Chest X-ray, PA view. Patient: 38 years old, sex F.
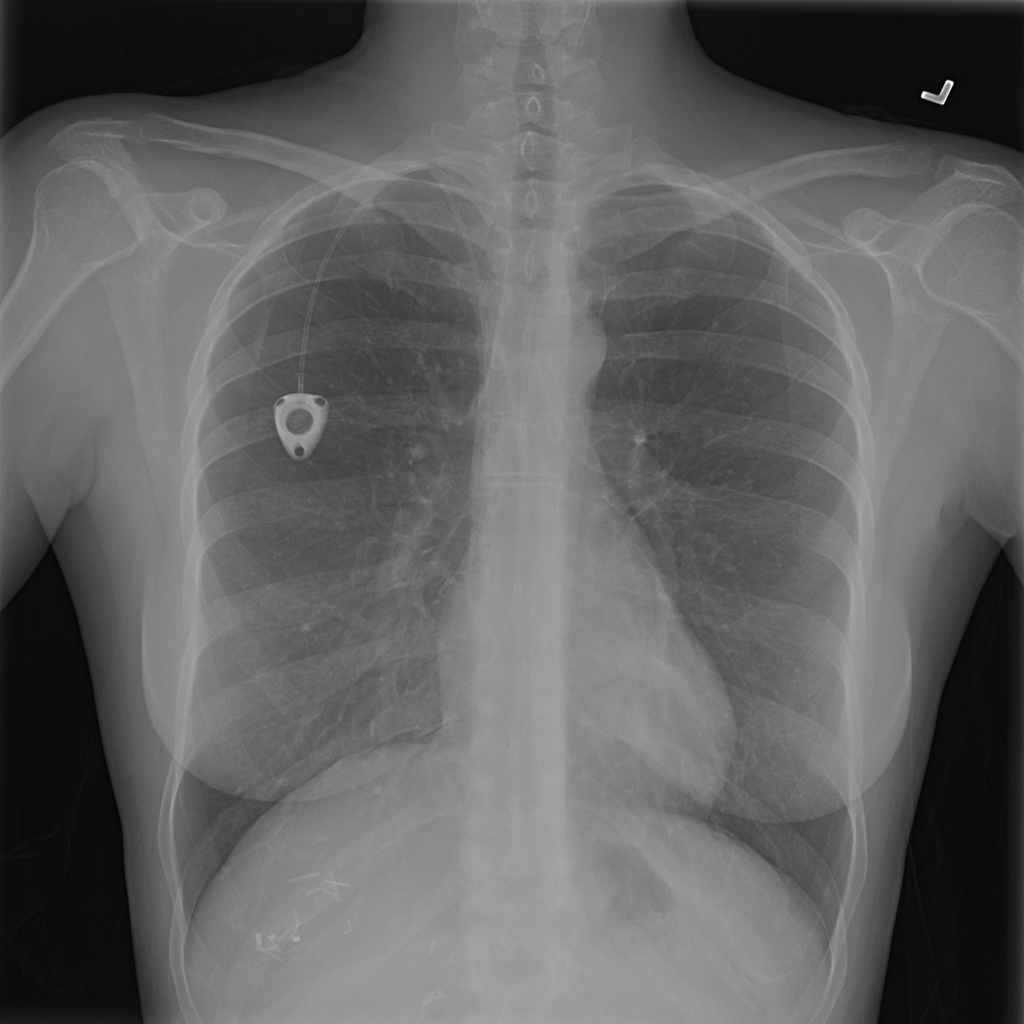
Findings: No Finding